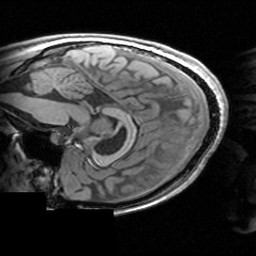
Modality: T1w
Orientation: sagittal
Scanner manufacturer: siemens
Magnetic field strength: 3 T
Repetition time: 1.63 s
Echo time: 0.00311 s